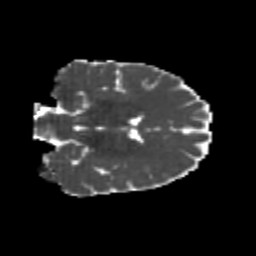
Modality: MD
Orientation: coronal
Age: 23
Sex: female
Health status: healthy
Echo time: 0.074 s